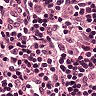
Metastatic tissue present: no